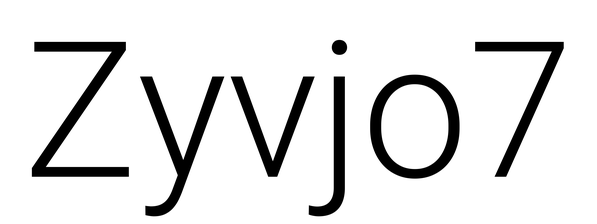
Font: Roboto_Light